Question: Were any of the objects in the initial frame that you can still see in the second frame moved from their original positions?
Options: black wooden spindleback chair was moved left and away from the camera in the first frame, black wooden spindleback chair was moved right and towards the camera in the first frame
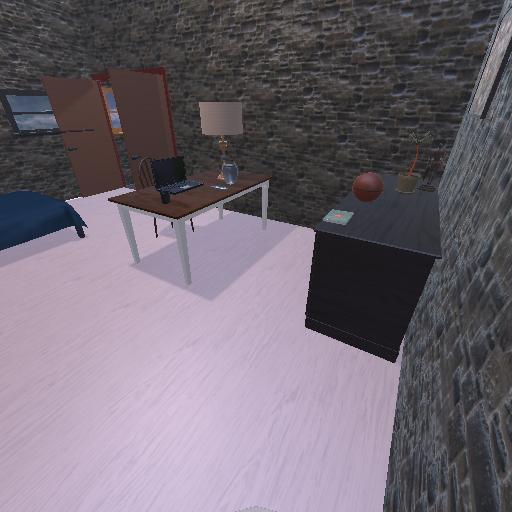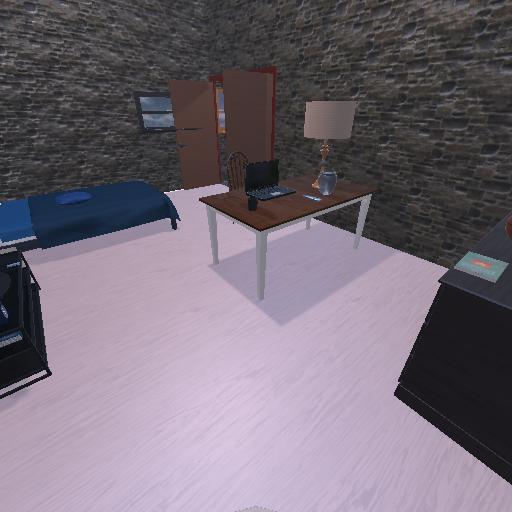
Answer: black wooden spindleback chair was moved left and away from the camera in the first frame